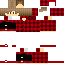
A female human skin with medium skin, wearing brown long hair dressed in a red hoodie and red pants, featuring a closed mouth.